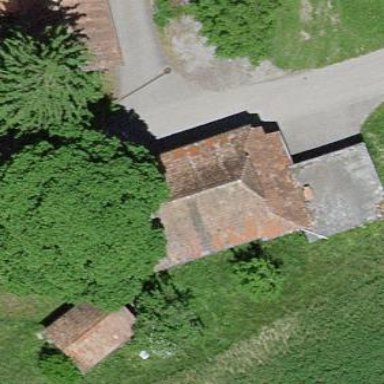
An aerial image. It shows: Rural barn.